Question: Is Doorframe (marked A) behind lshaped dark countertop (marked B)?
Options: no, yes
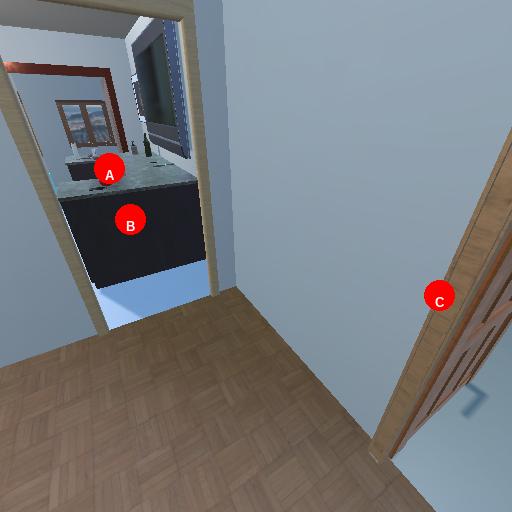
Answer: no